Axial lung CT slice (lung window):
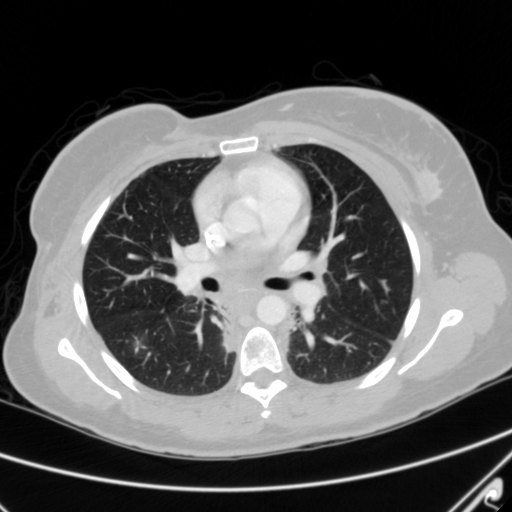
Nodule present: yes
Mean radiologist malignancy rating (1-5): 3.4